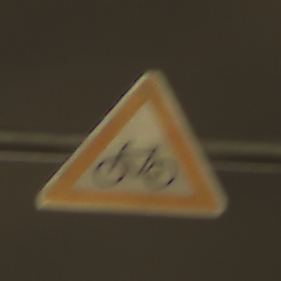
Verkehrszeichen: RadverkehrRechts
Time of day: Night
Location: Outdoor (Urban)
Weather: Overcast
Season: NotSpecified
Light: Artificial